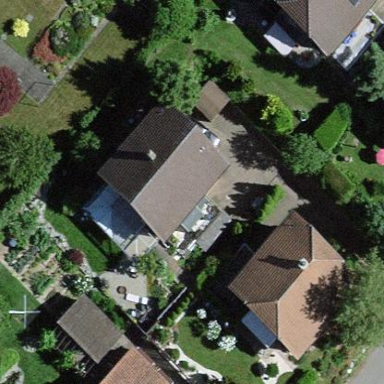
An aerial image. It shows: Residential building.